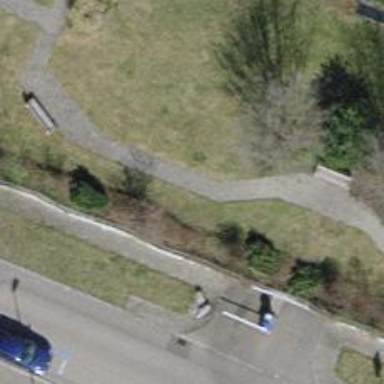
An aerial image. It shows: Footway made of paving stones.